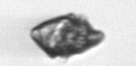
Label: Kryptoperidinium_triquetrum